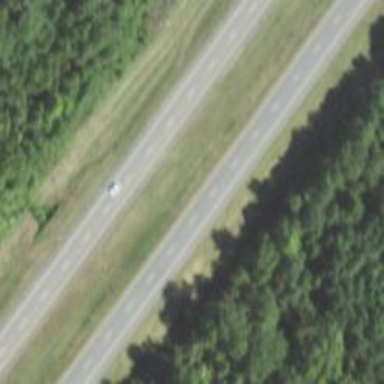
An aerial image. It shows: This image shows trunk highway that functions as expressway.